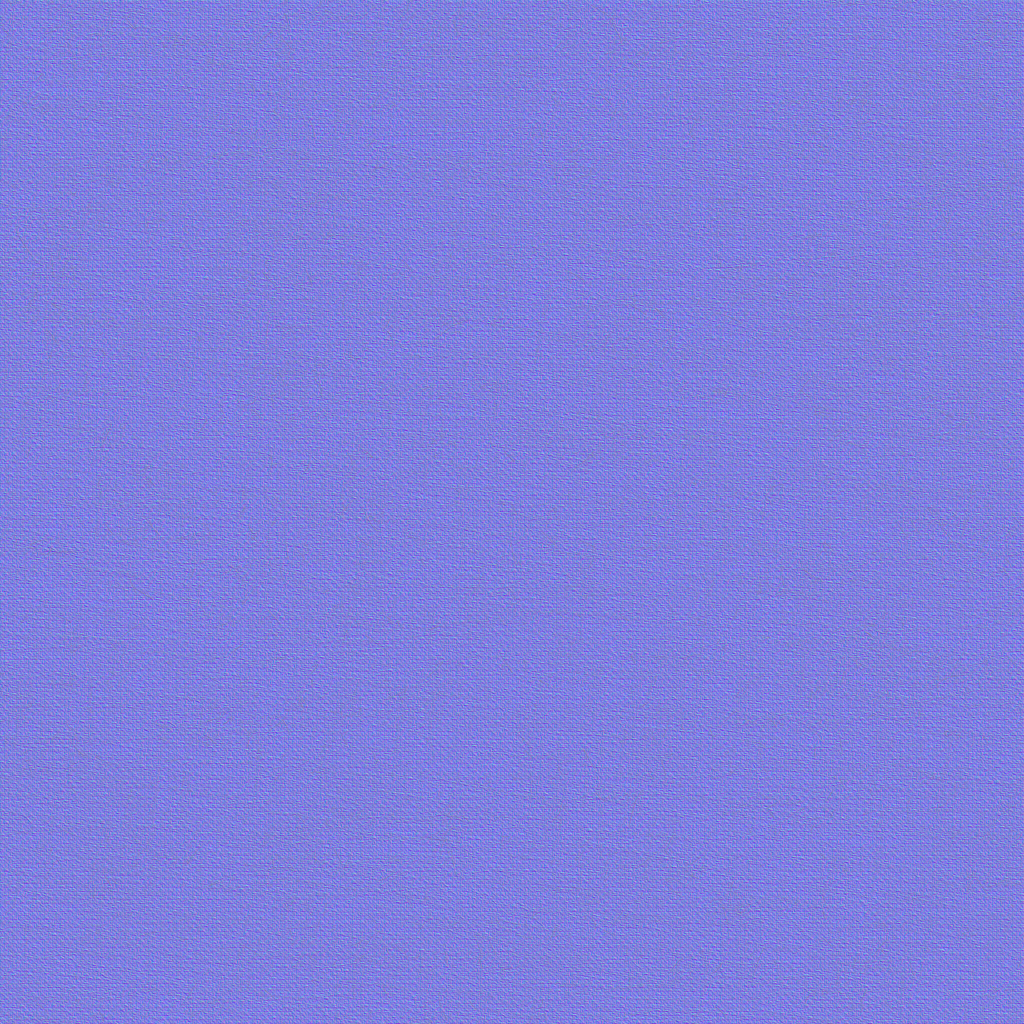
Texture map type: NormalGL